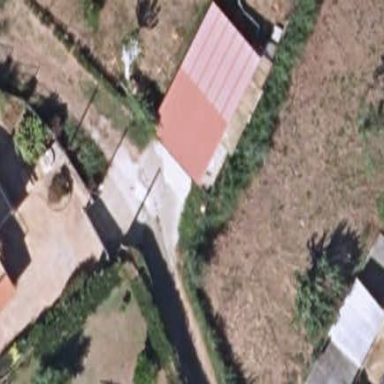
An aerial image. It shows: Carport structure.